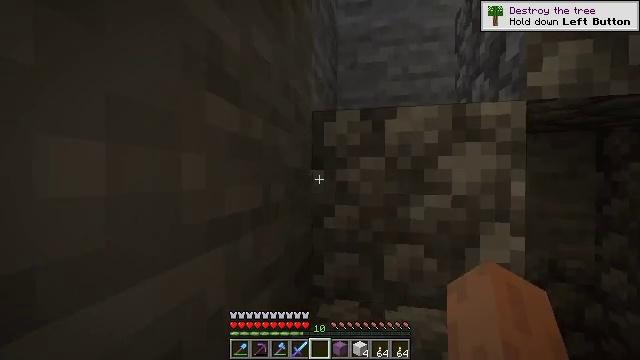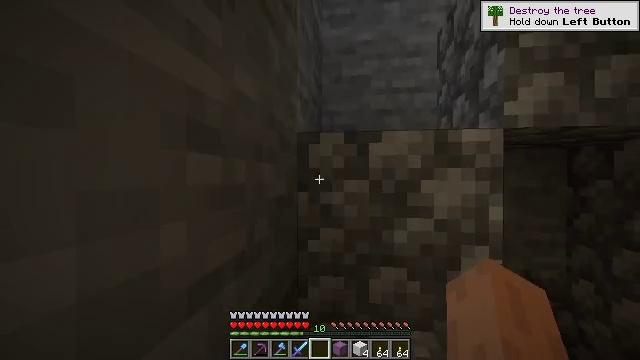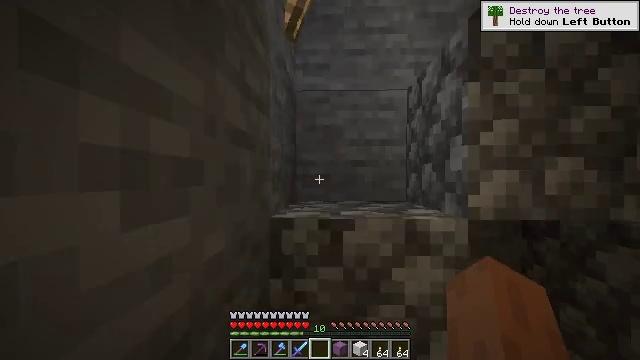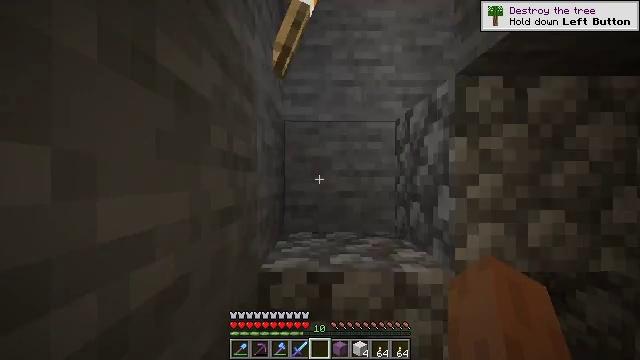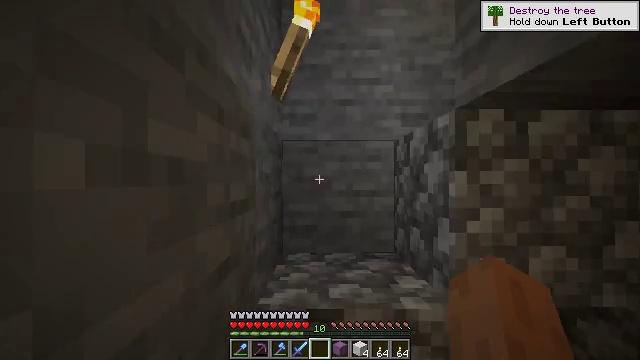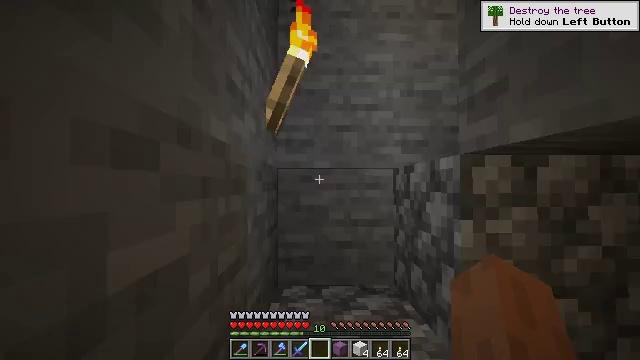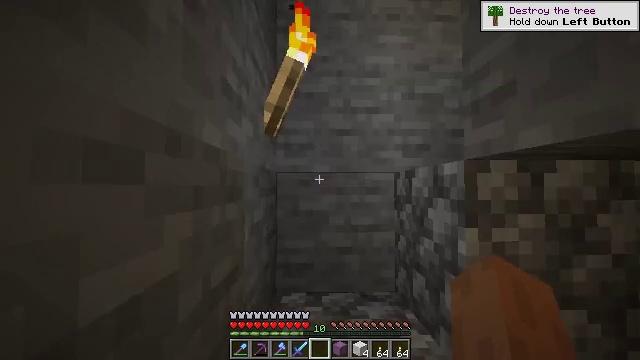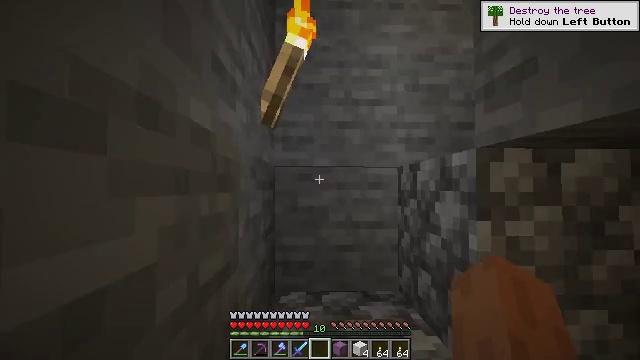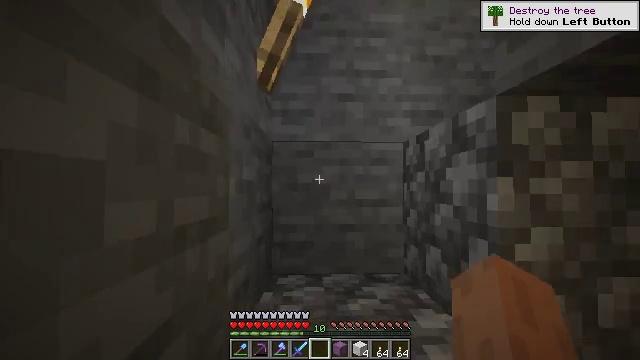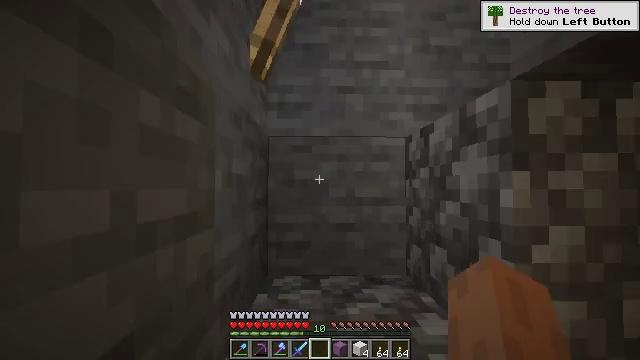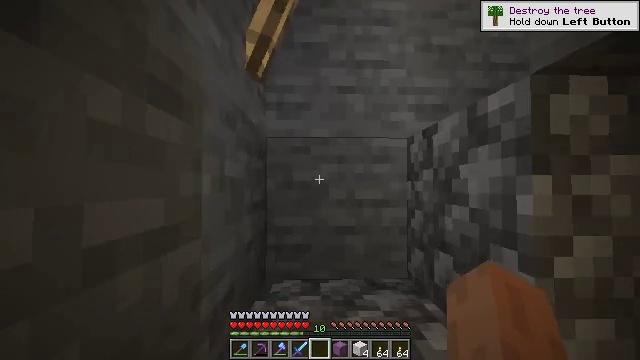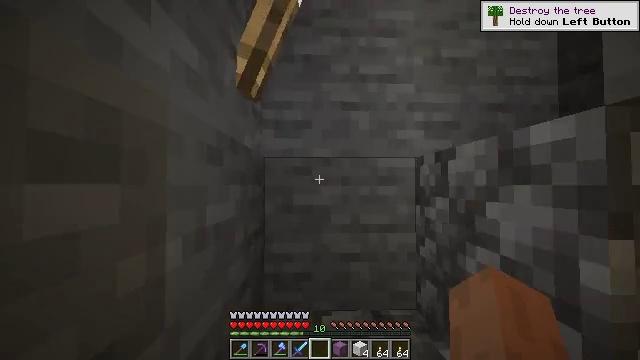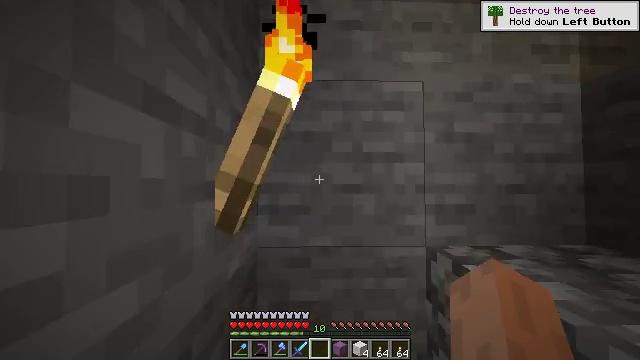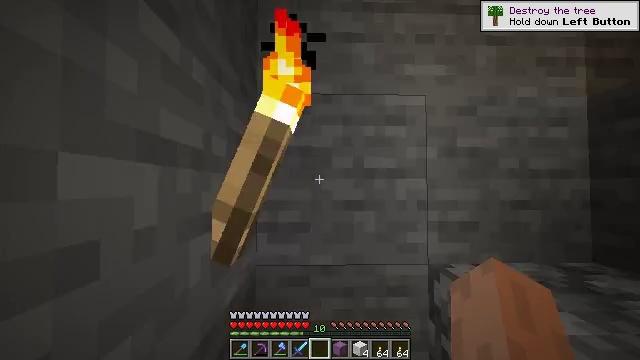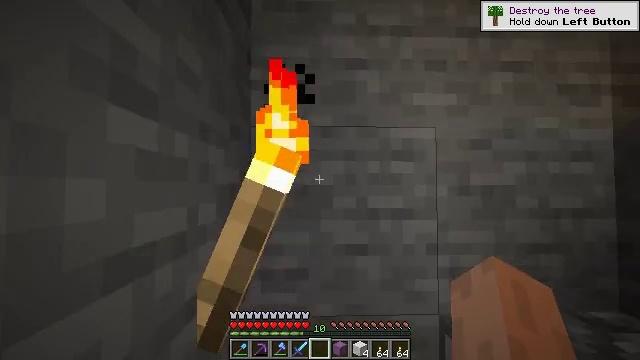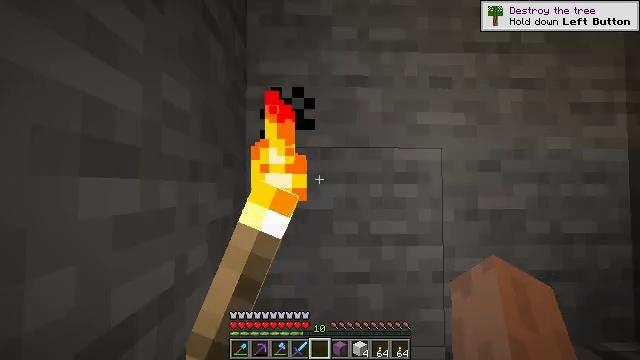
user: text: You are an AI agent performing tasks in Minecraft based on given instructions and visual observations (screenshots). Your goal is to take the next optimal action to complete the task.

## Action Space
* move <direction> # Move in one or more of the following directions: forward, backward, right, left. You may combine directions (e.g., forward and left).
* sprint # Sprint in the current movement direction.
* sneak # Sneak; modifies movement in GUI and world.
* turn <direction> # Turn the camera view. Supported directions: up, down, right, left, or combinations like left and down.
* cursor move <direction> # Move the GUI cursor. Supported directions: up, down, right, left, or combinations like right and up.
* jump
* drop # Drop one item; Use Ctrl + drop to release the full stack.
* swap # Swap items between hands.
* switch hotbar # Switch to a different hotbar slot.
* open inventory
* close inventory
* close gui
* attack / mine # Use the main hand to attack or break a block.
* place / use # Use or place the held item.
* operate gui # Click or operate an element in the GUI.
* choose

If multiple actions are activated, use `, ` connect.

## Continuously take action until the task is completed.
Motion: motion action
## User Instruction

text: Collect the oak door by breaking it.
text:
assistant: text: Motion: move forward, turn right, jump
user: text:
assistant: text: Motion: move forward, turn right, jump
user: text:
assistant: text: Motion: move forward, turn right, jump
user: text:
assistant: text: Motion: move forward, jump
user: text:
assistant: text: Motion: move forward, jump
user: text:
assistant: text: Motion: move forward, jump
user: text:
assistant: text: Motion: move forward, jump
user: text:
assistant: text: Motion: move forward, jump
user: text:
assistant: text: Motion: move forward, sprint, jump
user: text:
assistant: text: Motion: move forward, sprint, jump
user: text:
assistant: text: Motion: move forward, sprint, jump
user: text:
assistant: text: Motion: move forward, sprint, jump
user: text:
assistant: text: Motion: move forward, sprint, jump
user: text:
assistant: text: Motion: move forward, jump
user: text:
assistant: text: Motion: move forward, jump
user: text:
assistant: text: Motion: move forward, jump
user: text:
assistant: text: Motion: move forward, turn right, jump
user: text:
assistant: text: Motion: move forward, turn right, jump
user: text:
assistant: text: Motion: move forward, sprint, turn right, jump
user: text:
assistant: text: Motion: move forward, sprint, turn right, jump
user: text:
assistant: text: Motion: move forward, sprint, turn right, jump
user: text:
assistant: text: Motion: move forward, sprint, turn right, jump
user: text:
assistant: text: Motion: move forward, sprint, turn right, jump
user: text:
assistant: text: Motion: move forward, sprint, turn right, jump
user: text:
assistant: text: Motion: move forward, jump
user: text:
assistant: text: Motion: move forward, jump
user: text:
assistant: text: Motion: move forward, jump
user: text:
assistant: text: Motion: move forward, turn right, jump
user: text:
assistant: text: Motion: move forward, turn right, jump
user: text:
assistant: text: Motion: move forward, sprint, jump